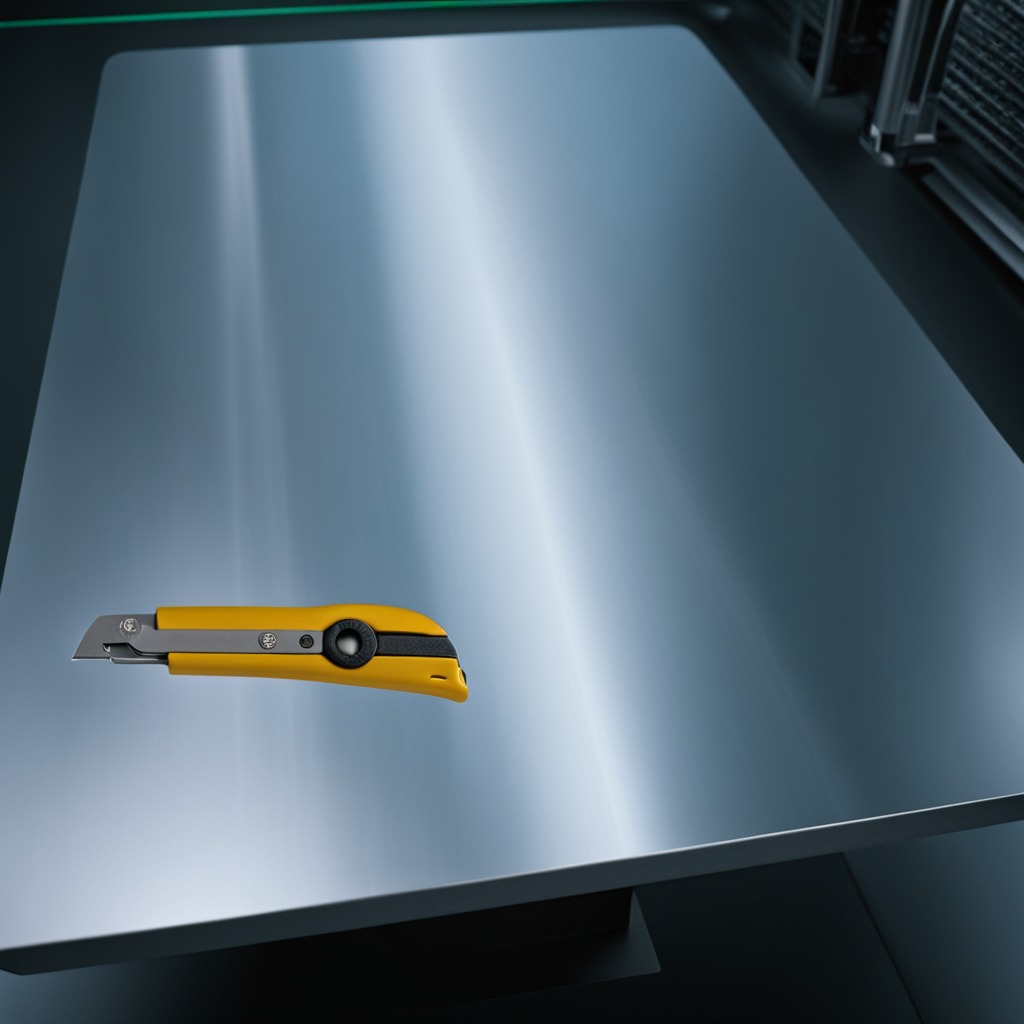
A utility knife is lying on a metal table in a machine shop under fluorescent lights.